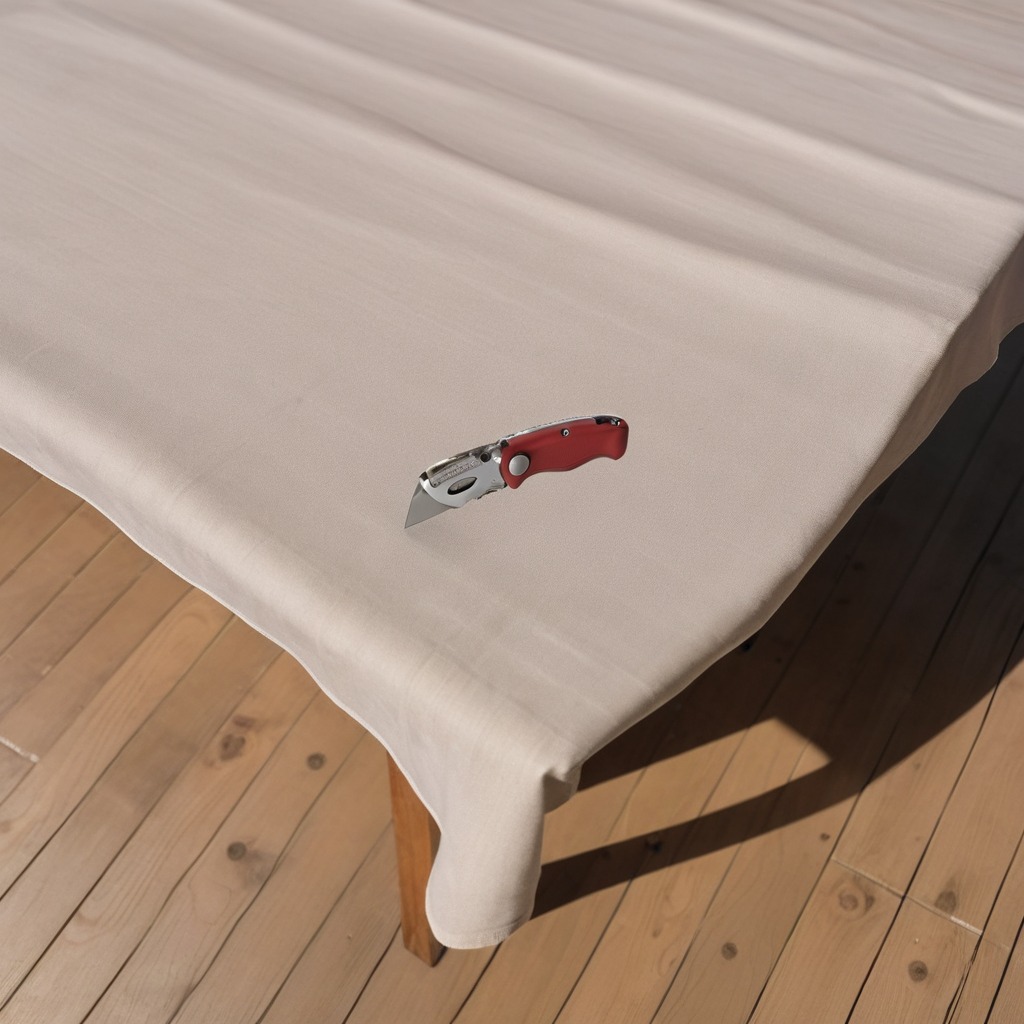
A utility knife lying on a wooden table.